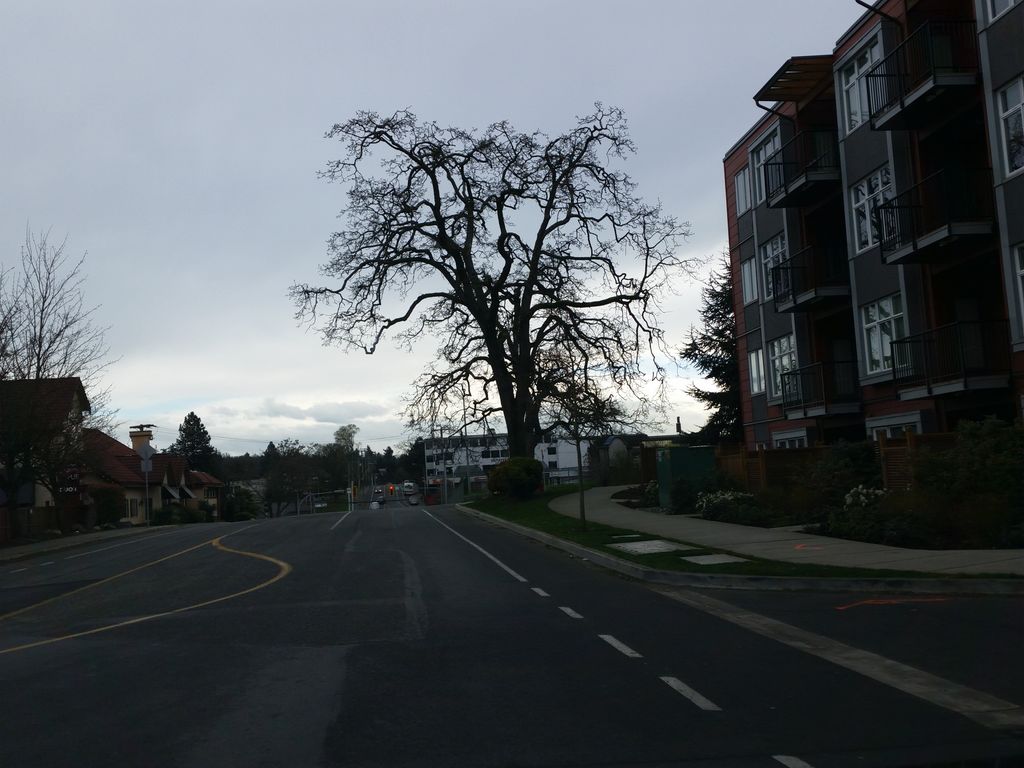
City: victoria